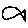
Label: fish